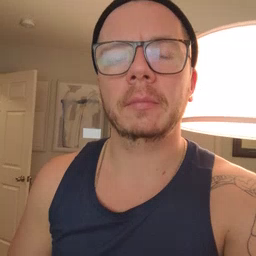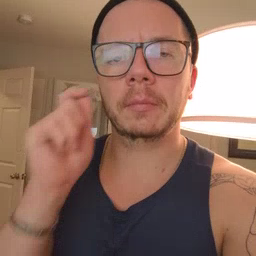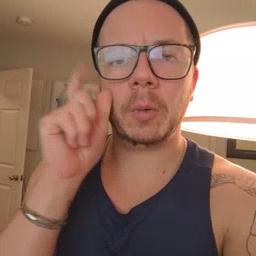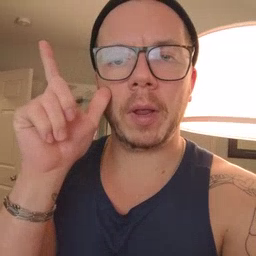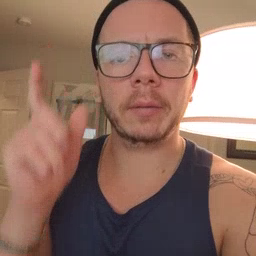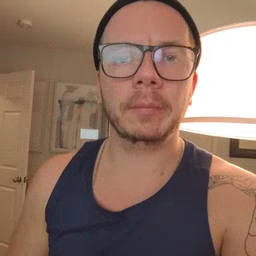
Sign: awake